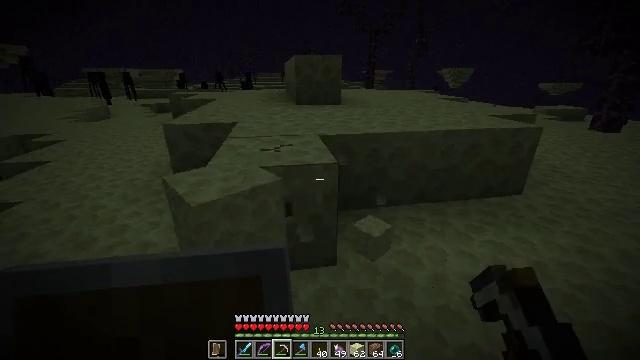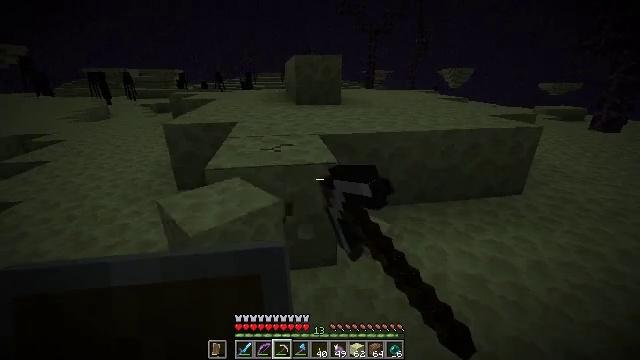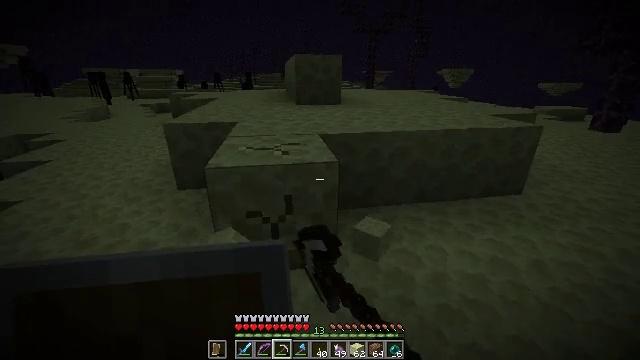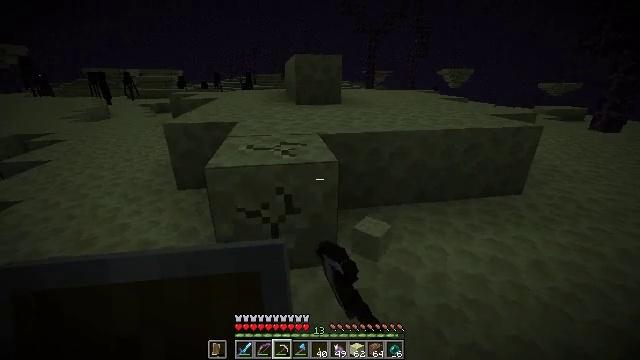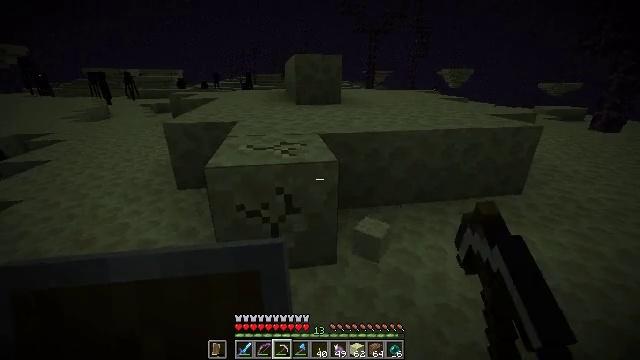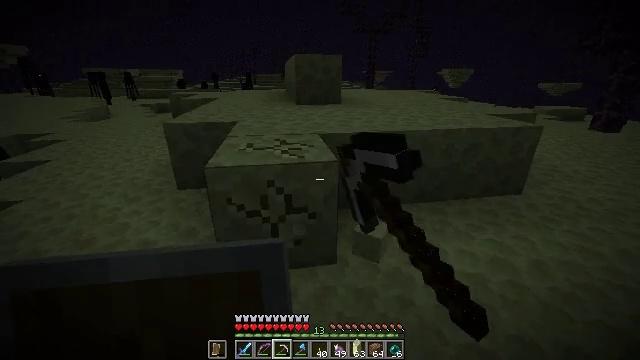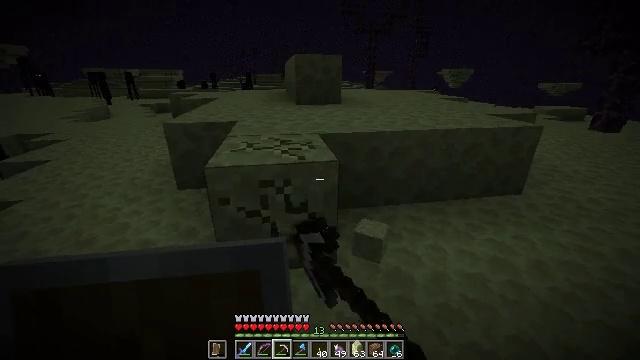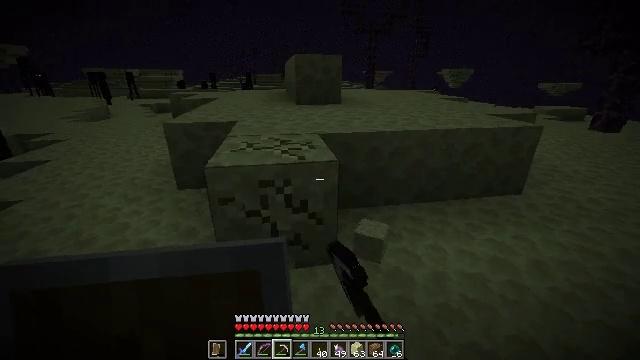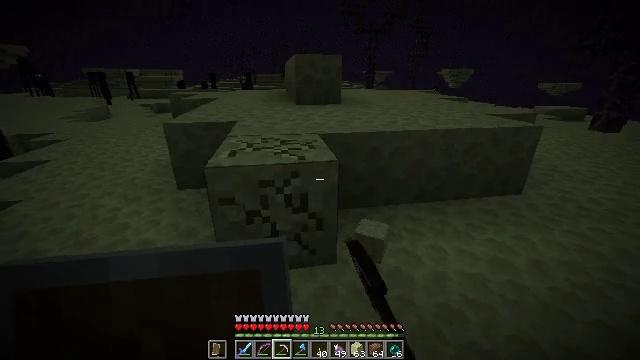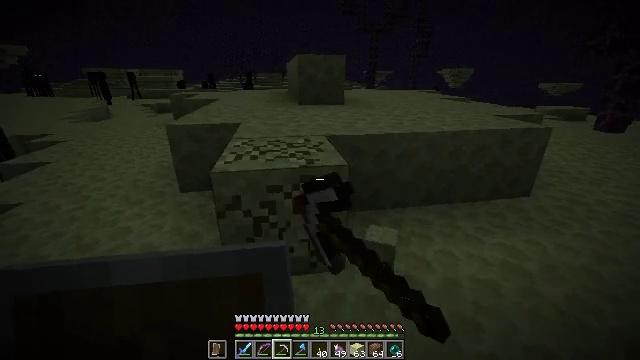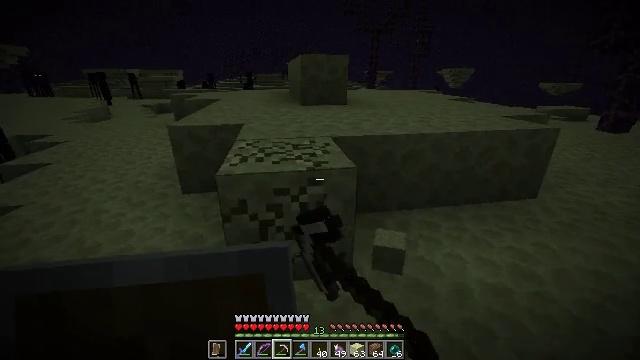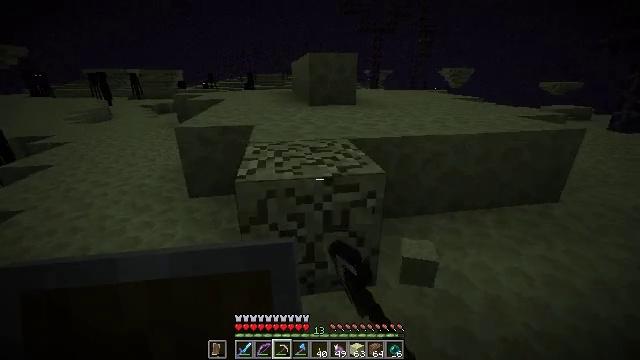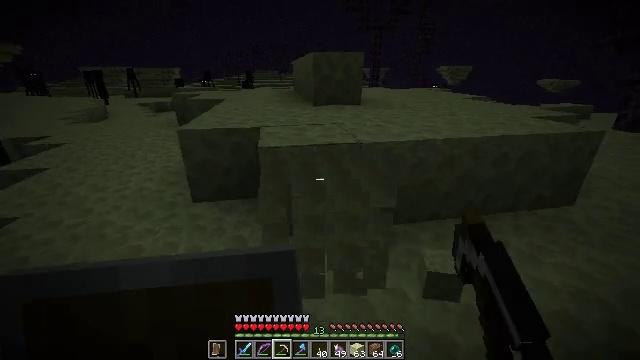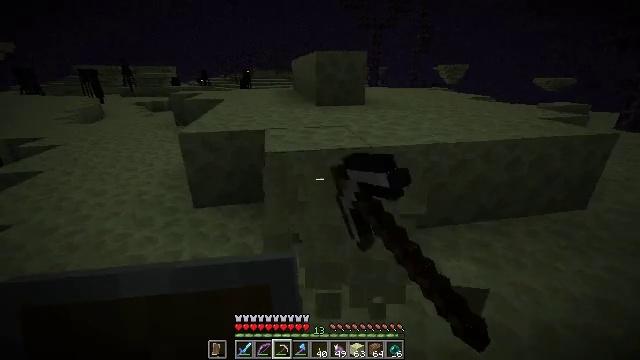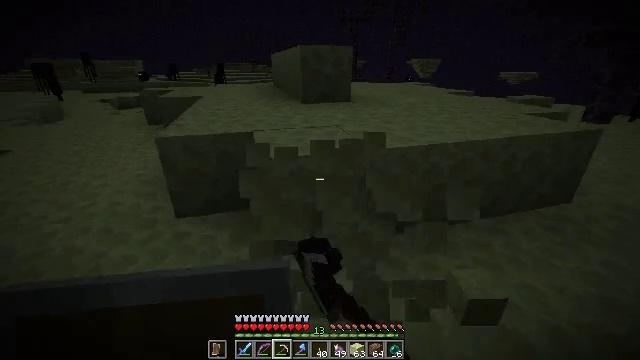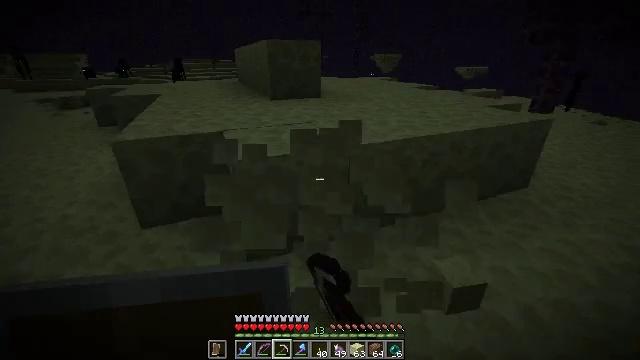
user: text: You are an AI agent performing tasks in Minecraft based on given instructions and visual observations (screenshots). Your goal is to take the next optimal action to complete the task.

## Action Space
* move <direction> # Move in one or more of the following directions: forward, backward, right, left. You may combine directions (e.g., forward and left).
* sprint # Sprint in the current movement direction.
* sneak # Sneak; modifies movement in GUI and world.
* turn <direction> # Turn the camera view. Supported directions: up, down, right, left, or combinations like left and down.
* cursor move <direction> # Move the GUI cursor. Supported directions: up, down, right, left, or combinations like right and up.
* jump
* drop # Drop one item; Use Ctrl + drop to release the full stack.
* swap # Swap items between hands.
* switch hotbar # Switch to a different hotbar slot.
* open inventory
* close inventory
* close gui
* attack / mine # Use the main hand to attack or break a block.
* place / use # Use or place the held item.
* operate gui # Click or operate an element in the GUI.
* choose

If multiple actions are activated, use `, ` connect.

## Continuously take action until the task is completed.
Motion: motion action
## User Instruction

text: Dig the end stone for building materials.
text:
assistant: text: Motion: attack / mine
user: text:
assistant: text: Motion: attack / mine
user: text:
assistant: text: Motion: attack / mine
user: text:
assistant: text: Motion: attack / mine
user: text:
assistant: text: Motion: attack / mine
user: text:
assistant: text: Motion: attack / mine
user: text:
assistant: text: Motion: attack / mine
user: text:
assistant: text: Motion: attack / mine
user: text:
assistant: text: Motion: move forward and move left, attack / mine
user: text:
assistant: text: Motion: move forward and move left, attack / mine
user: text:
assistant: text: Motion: move forward and move left, attack / mine
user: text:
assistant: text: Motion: move forward and move left, attack / mine
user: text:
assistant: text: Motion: move forward and move left, attack / mine
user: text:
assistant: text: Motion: move forward and move left, turn right and down, attack / mine
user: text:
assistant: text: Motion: turn right, attack / mine
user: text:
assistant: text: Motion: turn right, attack / mine
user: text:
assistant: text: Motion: turn right and up, attack / mine
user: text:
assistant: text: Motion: turn right and up
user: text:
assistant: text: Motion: turn right and up
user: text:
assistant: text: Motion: move forward
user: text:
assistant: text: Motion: move forward
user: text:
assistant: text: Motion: move forward, turn right and up
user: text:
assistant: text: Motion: move forward, turn right
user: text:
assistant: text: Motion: move forward
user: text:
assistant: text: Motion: move forward, turn left and down
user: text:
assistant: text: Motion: move forward, turn left and down
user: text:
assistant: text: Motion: move forward, turn down
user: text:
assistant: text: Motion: move forward, turn right and down
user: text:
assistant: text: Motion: move forward, turn right, jump
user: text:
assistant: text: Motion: move forward, turn right, jump